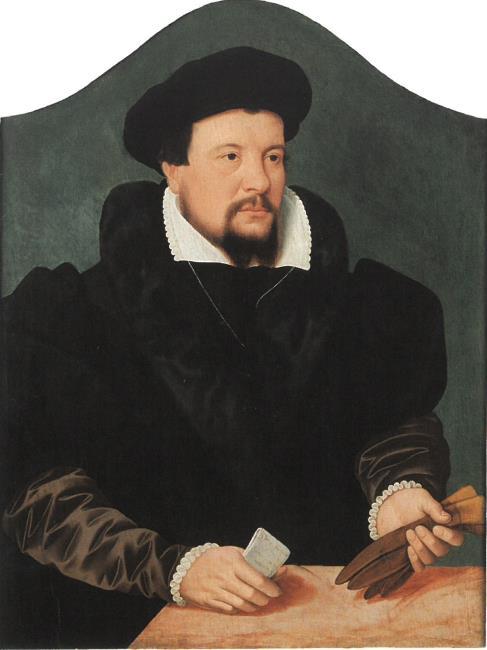
Title: Portrait of a man
Artist: studio of Bartholomäus Bruyn (I) according to Kotková 2007, nr. 5
Earliest date: 1508
Latest date: 1555
Genre: painting
Iconography: Gloves
Keywords: portrait, man's portrait, half-length, body facing right, head to the right, table, glove/gloves in hand, letter in the hand, goatee, beret, flat collar, mantle